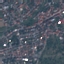
Land use / land cover: Residential